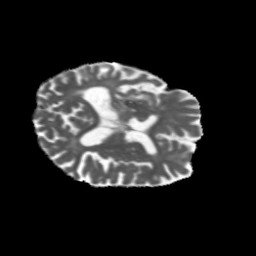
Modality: MD
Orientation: axial
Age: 68
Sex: male
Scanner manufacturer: siemens
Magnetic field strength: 3 T
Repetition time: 5.47 s
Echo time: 0.0854 s